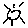
Label: sun